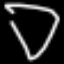
Label: diamond